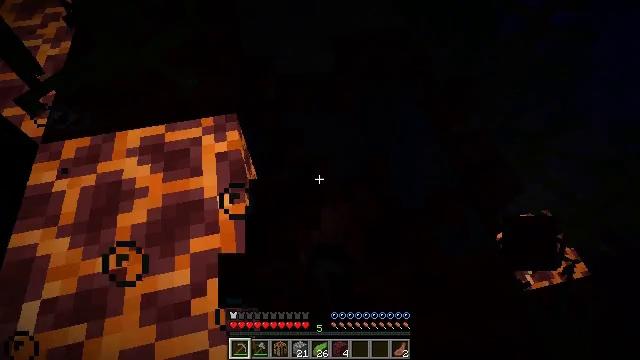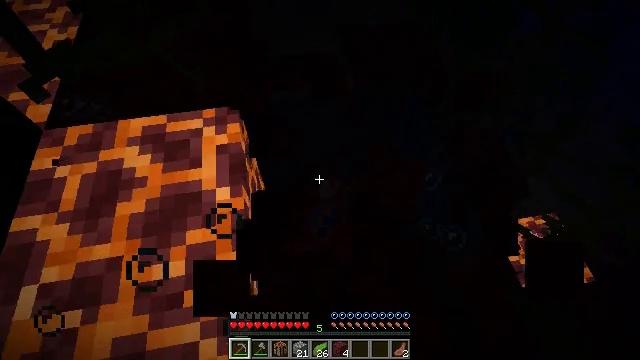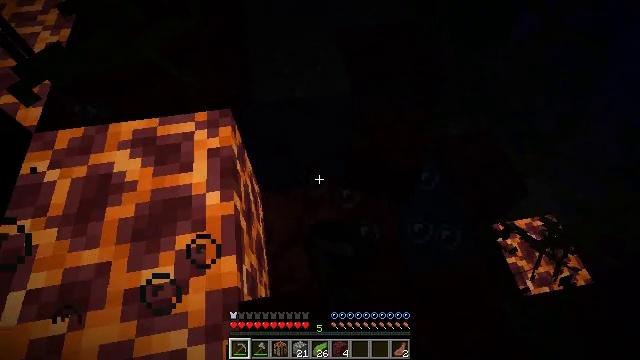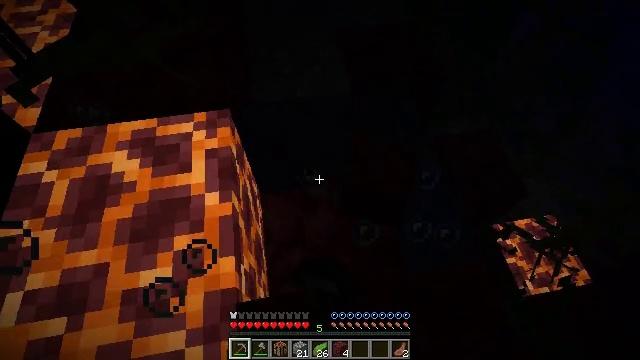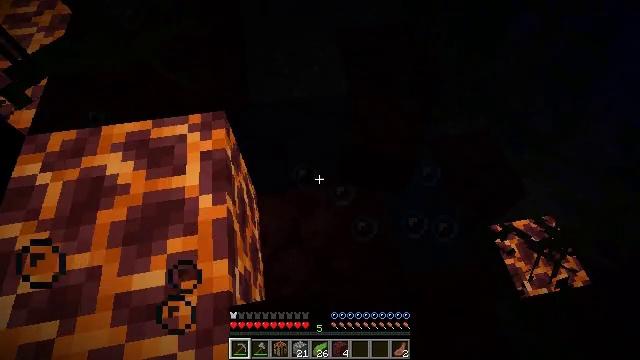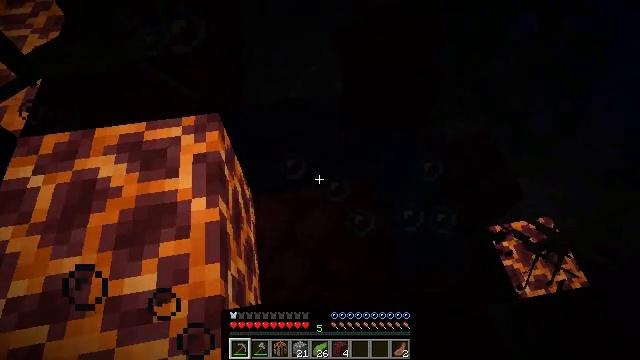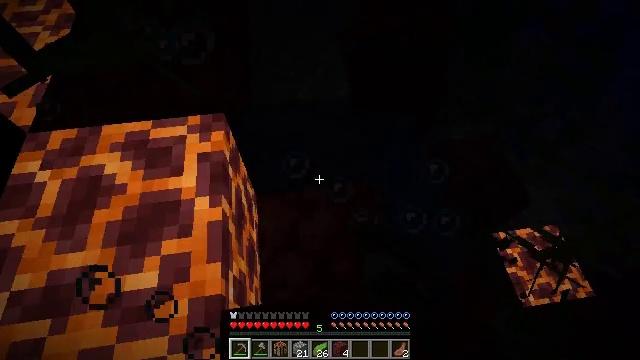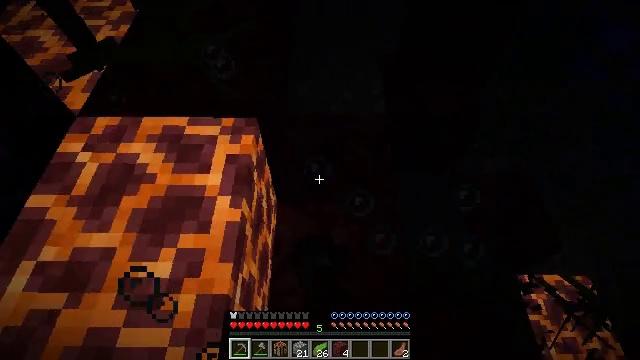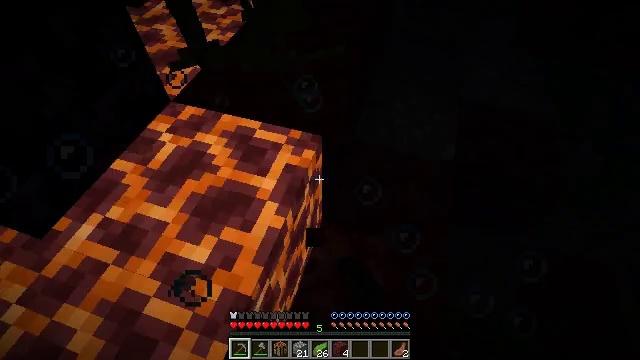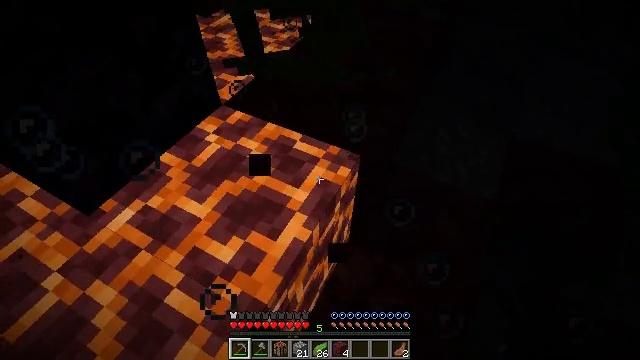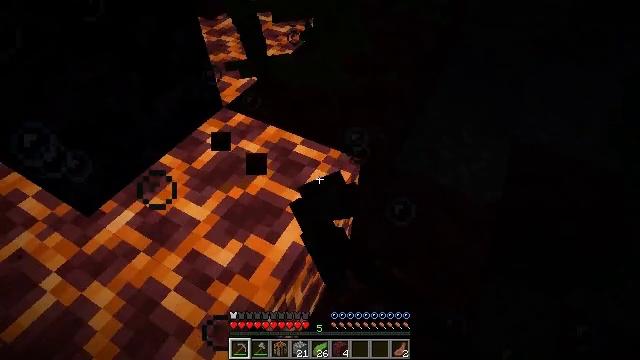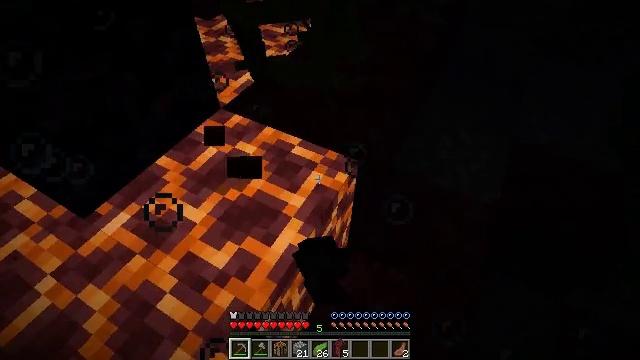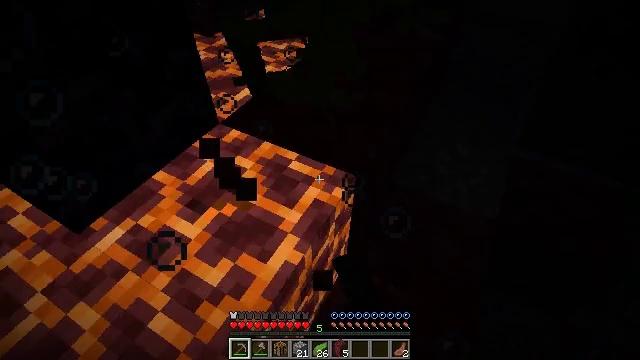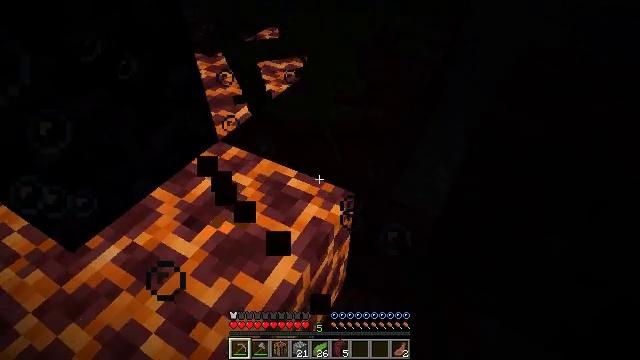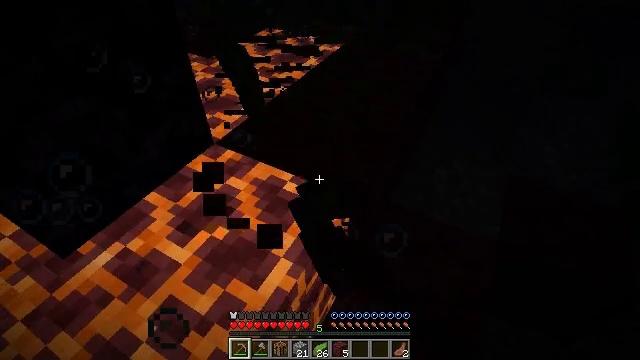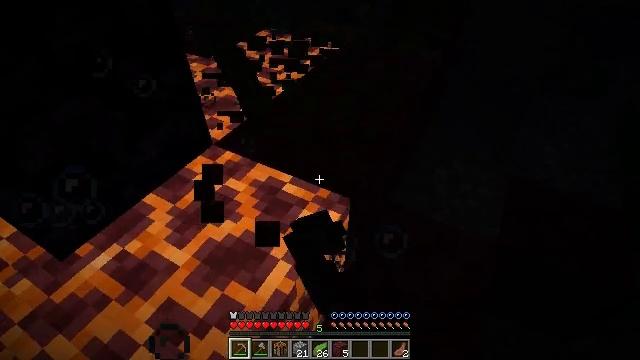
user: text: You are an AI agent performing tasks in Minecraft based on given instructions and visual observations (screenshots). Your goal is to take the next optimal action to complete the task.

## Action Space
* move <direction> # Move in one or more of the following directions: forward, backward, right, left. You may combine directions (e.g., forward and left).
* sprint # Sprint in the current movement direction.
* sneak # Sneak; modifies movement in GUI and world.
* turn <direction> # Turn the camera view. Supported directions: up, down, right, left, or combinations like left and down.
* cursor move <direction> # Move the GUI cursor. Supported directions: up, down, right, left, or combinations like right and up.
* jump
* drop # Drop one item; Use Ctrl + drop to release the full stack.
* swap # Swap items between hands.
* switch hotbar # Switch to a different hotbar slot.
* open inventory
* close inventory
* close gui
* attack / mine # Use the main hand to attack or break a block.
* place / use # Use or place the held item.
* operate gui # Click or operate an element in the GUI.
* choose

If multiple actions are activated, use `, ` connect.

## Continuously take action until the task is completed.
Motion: motion action
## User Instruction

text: Gather kelp plant by attacking it underwater.
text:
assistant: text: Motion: move right, sneak, turn left and down, attack / mine
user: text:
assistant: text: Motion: sneak, attack / mine
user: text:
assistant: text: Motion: sneak, attack / mine
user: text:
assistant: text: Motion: sneak, attack / mine
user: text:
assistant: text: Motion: sneak, attack / mine
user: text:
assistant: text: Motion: sneak, turn left, attack / mine
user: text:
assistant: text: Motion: sneak, turn left and up, attack / mine
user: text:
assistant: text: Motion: sneak, turn left and up, attack / mine
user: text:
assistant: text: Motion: move forward and move right, sneak, turn left and up, attack / mine
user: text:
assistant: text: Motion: move forward and move right, sneak, attack / mine
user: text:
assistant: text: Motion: move forward and move right, sneak, attack / mine
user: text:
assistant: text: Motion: move forward and move right, sneak, turn up, attack / mine
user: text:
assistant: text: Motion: move forward, sneak, turn up, attack / mine
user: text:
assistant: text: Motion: move forward, sneak, attack / mine
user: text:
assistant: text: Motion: move forward, sneak, attack / mine
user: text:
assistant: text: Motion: sneak, attack / mine
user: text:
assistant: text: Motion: sneak, attack / mine
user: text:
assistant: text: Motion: sneak, attack / mine
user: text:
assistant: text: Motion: sneak, attack / mine